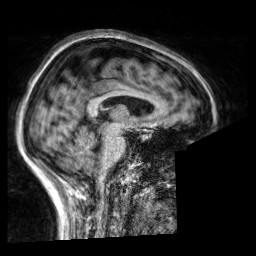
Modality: T1w
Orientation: sagittal